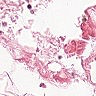
Metastatic tissue present: no